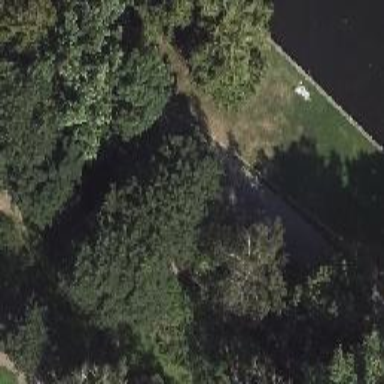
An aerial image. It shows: Path.